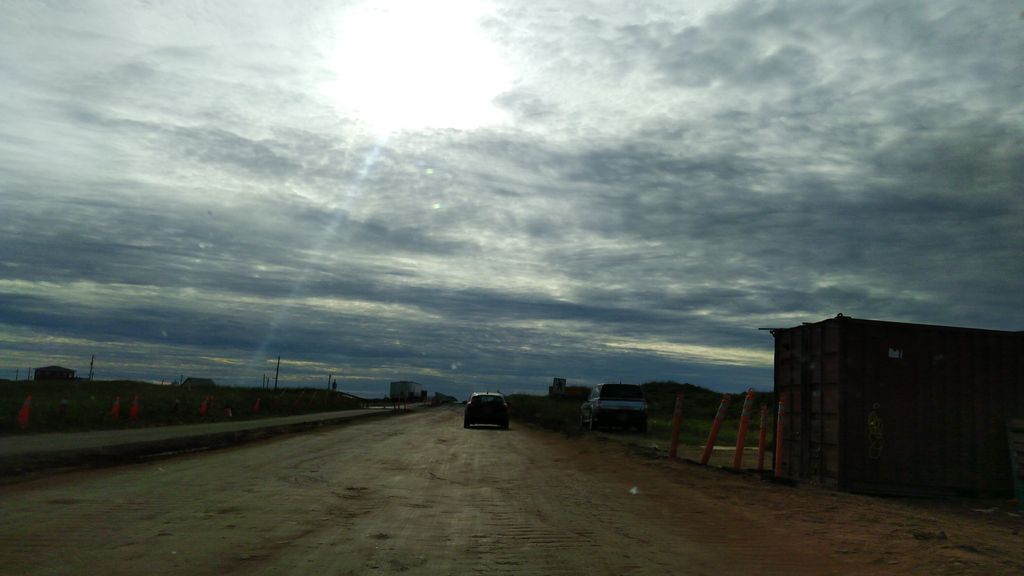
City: charlottetown